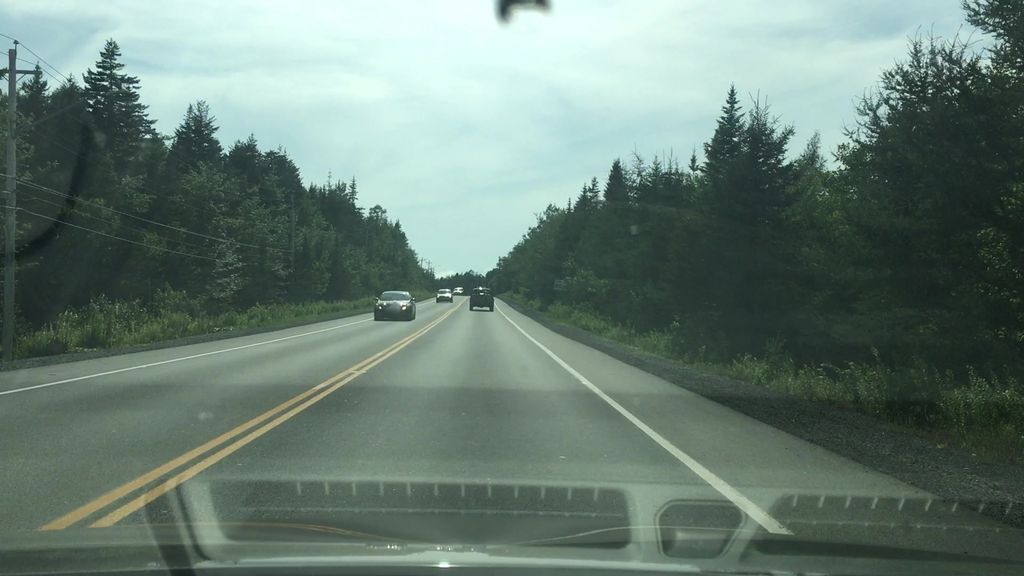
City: halifax